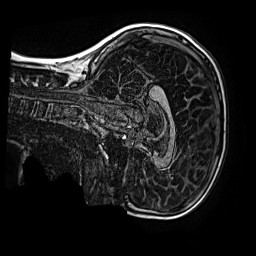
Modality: MP2RAGE
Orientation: sagittal
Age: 11
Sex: male
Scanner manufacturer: siemens
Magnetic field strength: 3 T
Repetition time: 4 s
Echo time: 0.00299 s